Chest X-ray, AP view. Patient: 67 years old, sex M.
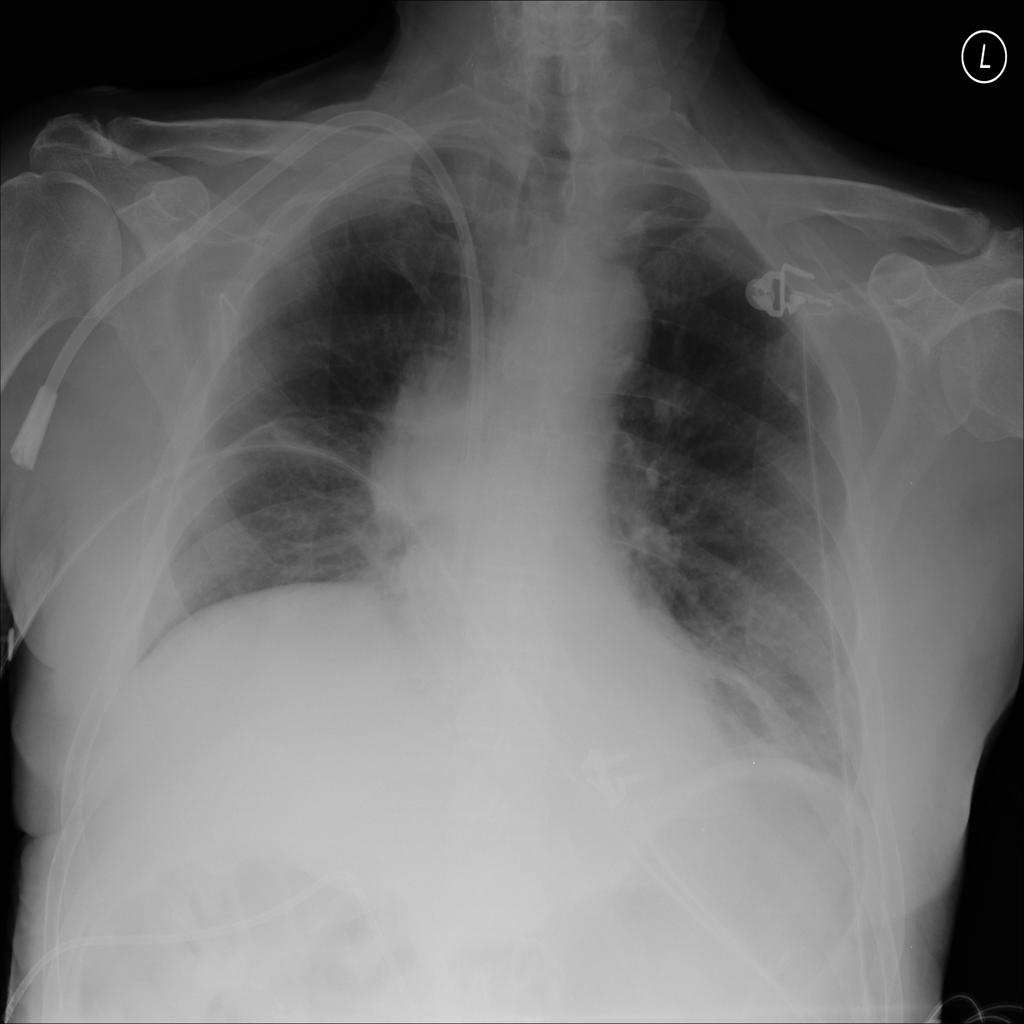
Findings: Infiltration, Mass